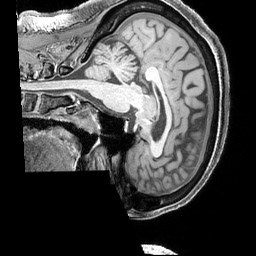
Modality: T1w
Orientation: sagittal
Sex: female
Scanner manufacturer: siemens
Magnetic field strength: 3 T
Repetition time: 2.3 s
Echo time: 0.00226 s